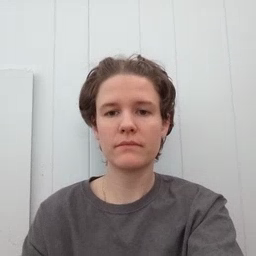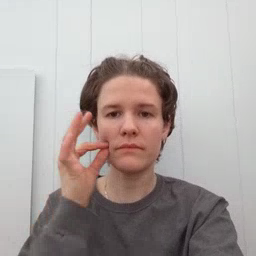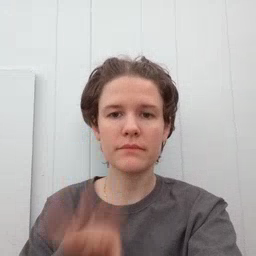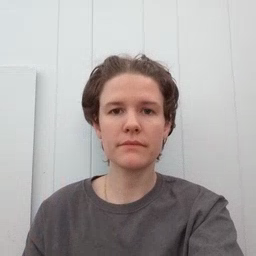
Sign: bee